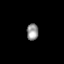
Tissue: skin
Cell type: Epithelial cells
Senescence score: 0.7502
Nuclear area (px): 189
Mean DAPI intensity: 147.656